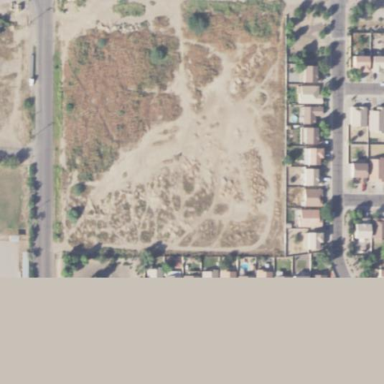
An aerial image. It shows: Brownfield site.